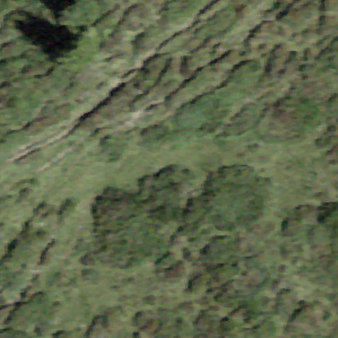
Label: other